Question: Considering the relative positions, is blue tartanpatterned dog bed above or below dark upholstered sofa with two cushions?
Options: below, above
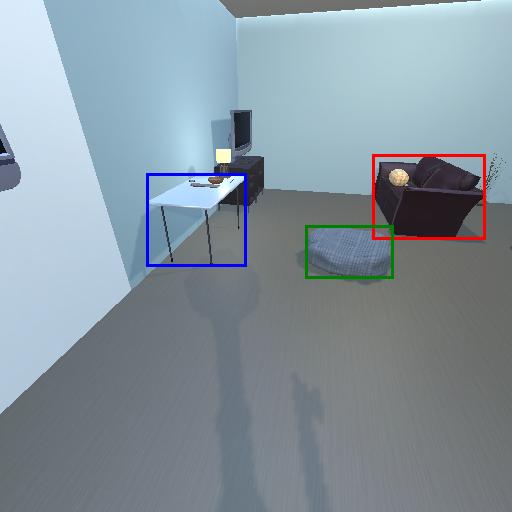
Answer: below